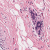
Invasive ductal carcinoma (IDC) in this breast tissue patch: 0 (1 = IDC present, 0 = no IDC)